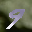
Label: 9